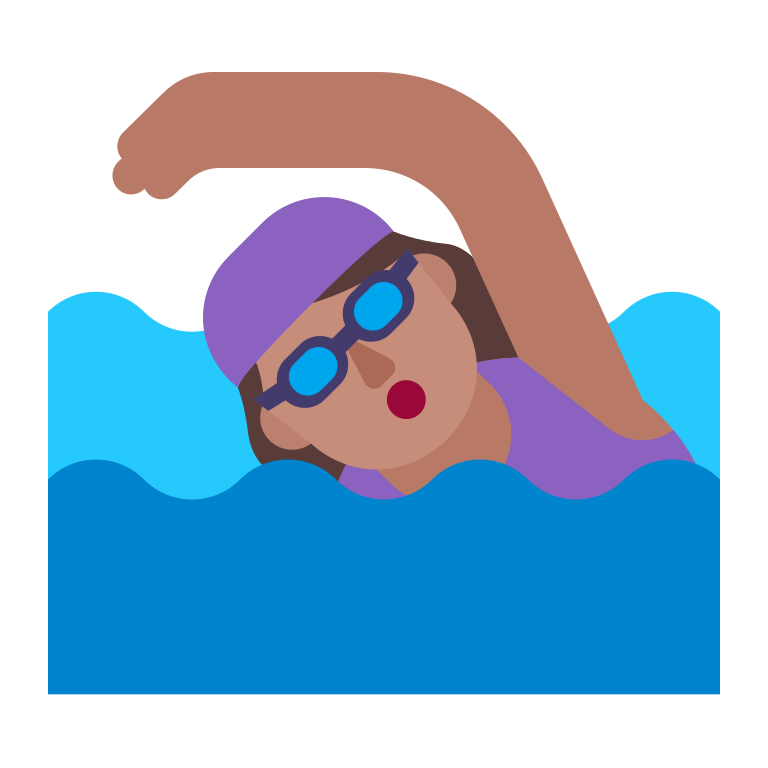
woman swimming flat